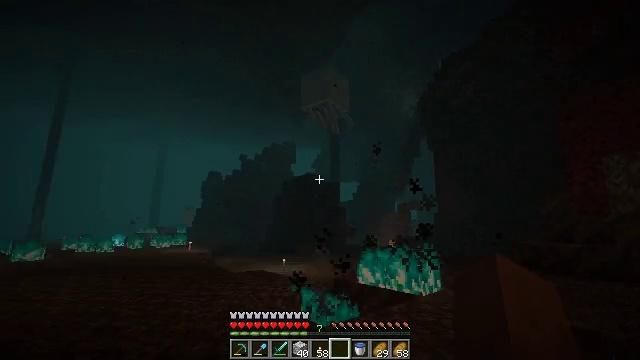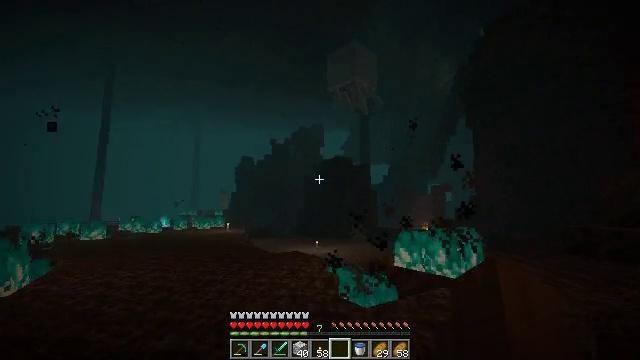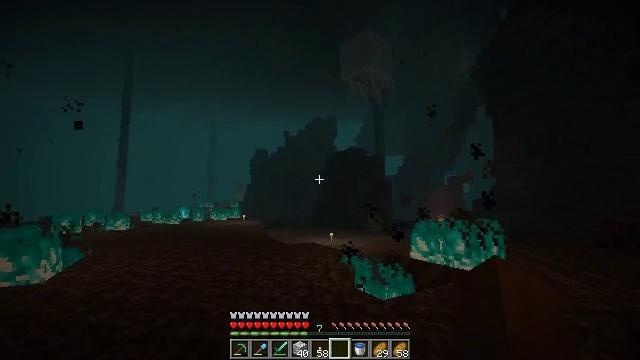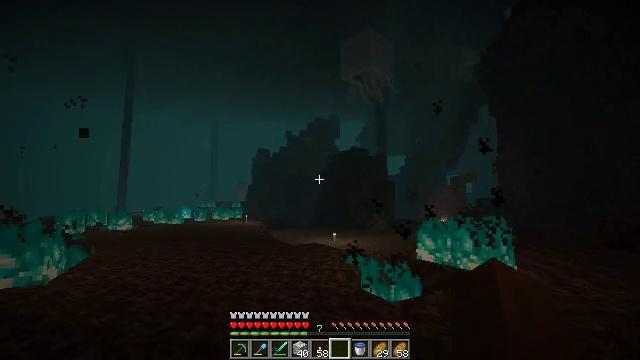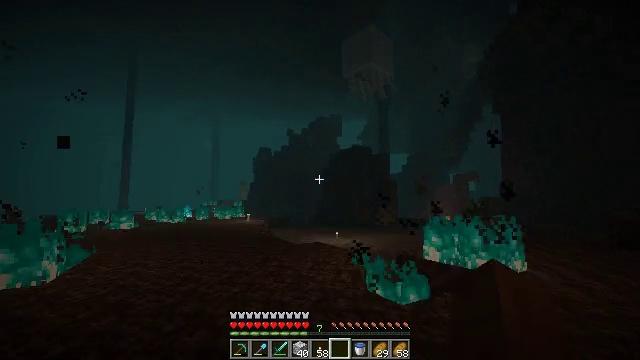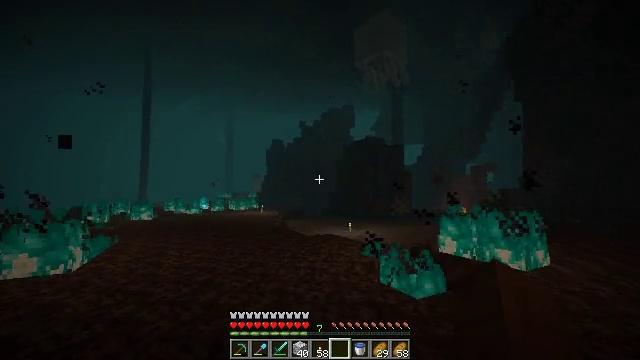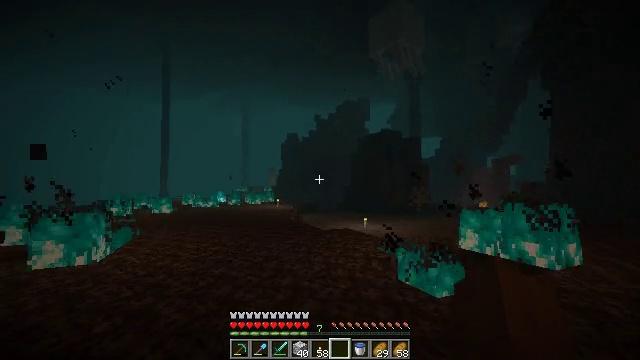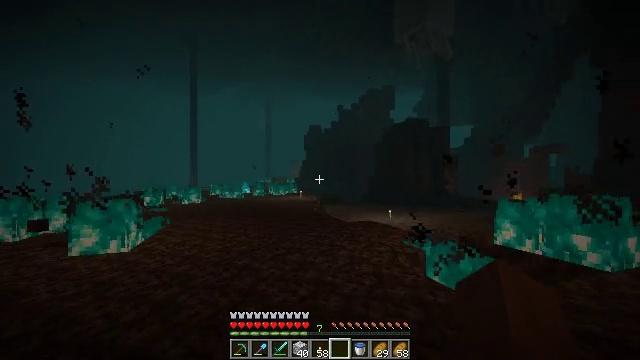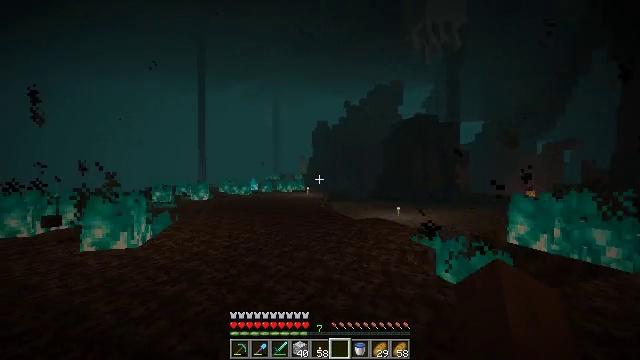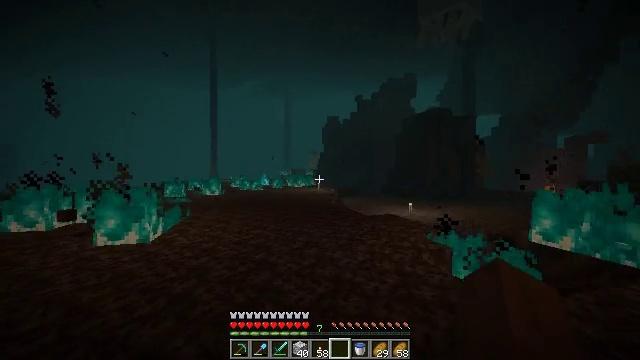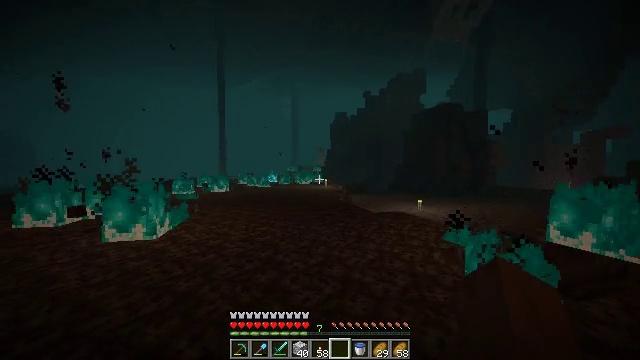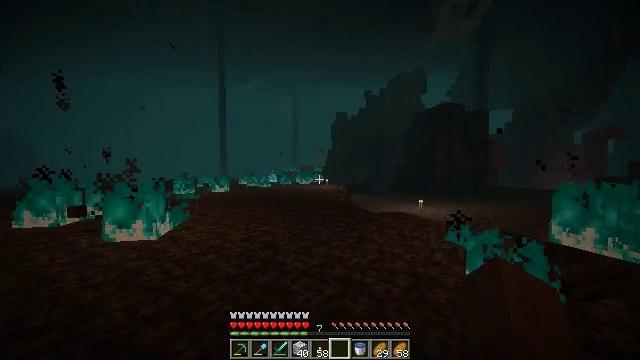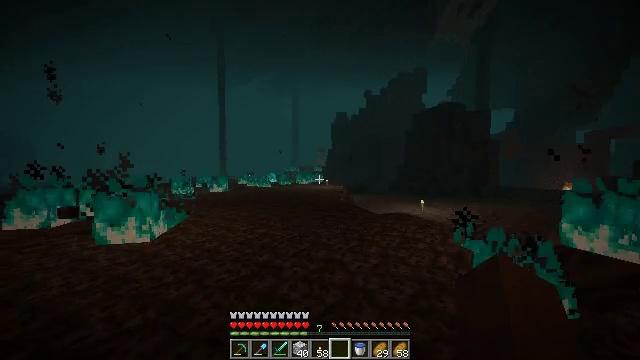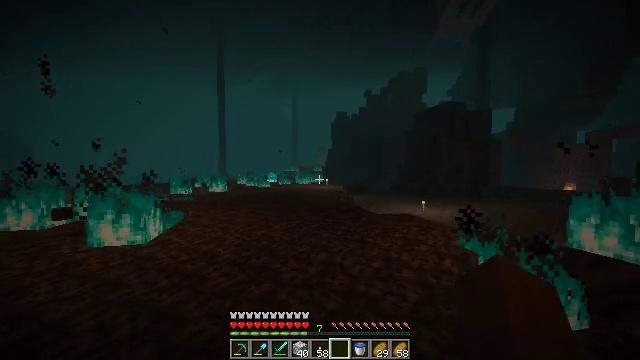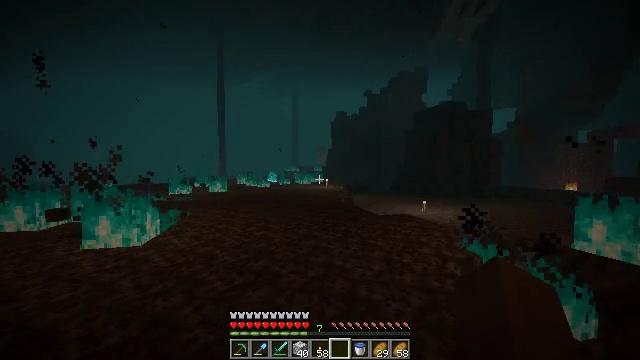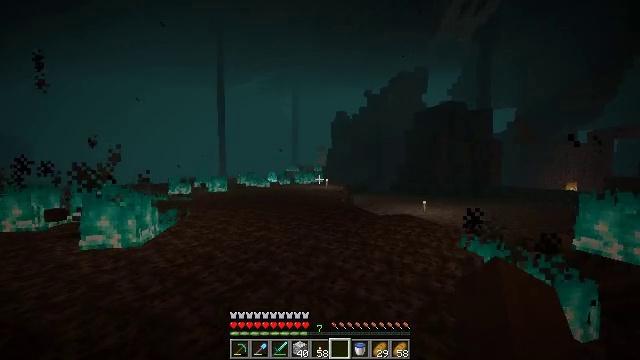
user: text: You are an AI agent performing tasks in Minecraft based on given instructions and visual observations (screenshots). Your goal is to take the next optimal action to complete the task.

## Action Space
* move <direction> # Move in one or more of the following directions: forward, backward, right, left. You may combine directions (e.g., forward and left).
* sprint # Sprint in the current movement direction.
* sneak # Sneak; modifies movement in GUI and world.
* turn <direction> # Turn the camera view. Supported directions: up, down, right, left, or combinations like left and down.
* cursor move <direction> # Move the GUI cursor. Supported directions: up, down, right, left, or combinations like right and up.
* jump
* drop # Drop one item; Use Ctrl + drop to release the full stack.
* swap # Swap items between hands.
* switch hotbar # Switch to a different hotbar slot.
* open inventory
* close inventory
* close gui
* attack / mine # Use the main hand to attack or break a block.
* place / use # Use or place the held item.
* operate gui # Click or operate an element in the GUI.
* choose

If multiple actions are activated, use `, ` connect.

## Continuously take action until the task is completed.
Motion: motion action
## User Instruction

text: Clear the area by removing soul fire.
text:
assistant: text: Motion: move forward and move left, turn left and down
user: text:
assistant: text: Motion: move forward and move left, turn left and down
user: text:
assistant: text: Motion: move forward and move left
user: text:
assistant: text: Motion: move forward
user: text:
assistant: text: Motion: move forward, turn left and down
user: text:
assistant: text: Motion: move forward, turn left and down
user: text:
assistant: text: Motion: move forward, turn left and down
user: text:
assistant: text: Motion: move forward, turn left
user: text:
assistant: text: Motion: move forward, turn left and down
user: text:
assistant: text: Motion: move forward, turn left
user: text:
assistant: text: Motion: move forward
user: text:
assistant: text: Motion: move forward
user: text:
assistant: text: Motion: move forward
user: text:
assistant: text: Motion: move forward
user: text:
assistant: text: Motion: move forward
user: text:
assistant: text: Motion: move forward
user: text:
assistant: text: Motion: move forward
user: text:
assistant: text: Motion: move forward
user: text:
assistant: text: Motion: move forward
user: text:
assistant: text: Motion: move forward
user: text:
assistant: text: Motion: move forward
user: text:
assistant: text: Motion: move forward
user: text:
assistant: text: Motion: move forward
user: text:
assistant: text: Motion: move forward
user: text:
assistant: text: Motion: move forward
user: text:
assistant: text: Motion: move forward
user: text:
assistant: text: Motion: move forward
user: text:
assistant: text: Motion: move forward
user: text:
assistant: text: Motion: move forward, turn right and up
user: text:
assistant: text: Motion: move forward, turn right and up